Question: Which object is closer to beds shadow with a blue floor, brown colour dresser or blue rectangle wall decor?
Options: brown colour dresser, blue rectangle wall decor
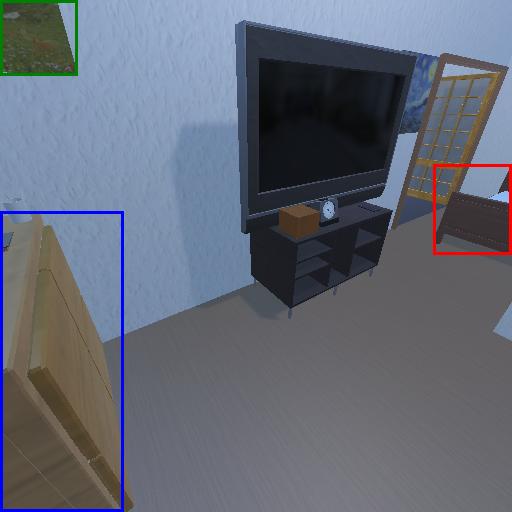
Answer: brown colour dresser